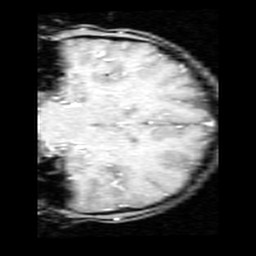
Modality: inplaneT1
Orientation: coronal
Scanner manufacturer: ge
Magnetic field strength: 3 T
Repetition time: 0.2 s
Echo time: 0.0036 s